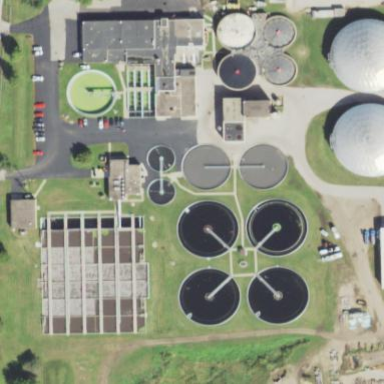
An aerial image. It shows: Wastewater plant.